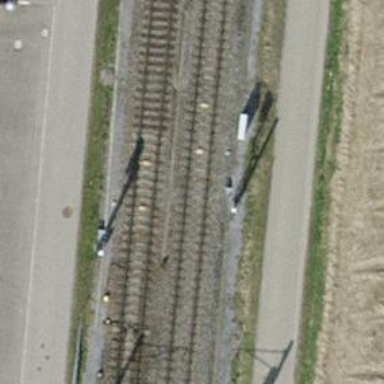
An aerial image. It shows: Railway signal.